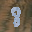
Label: 8